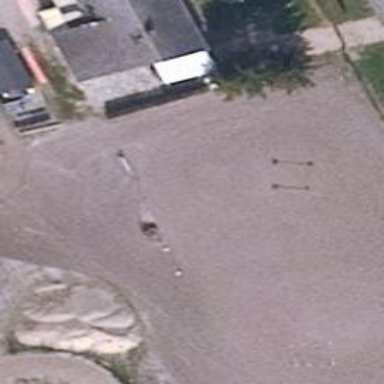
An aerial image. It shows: Equestrian sports pitch with sandy surface for leisure land activities.